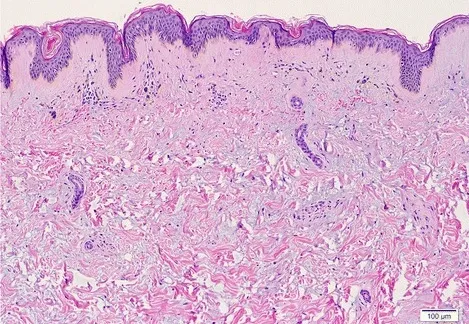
Biopsy showing basal vacuolisation with melanin incontinence and dermal mucin deposition (H&E, original magnification x10).
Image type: pathology (h&e)